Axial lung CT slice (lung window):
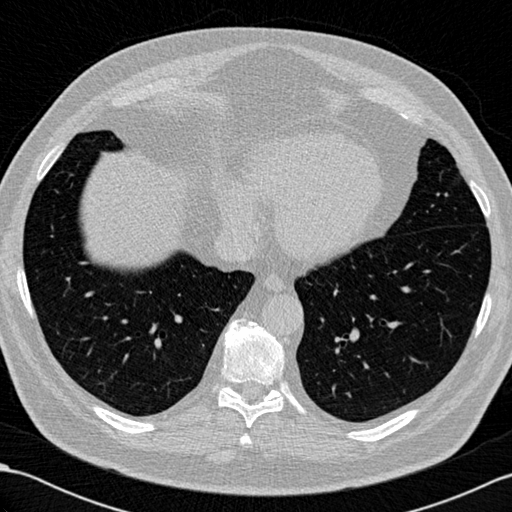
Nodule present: no